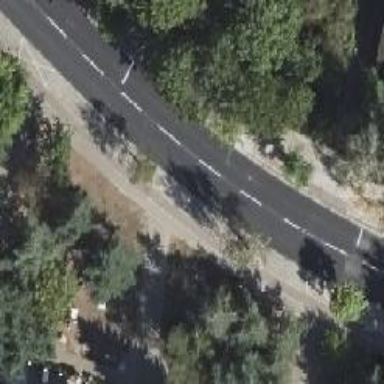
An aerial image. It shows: Footway along the road.